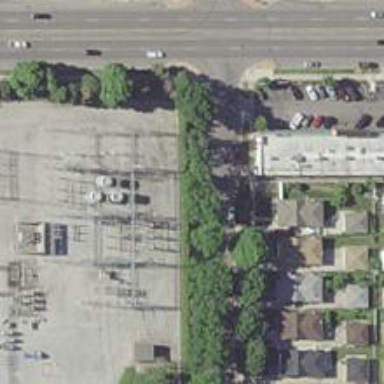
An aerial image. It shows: Power pole.